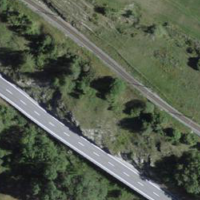
EUNIS habitat code: 24
Species observed at this site:
Hesperis matronalis